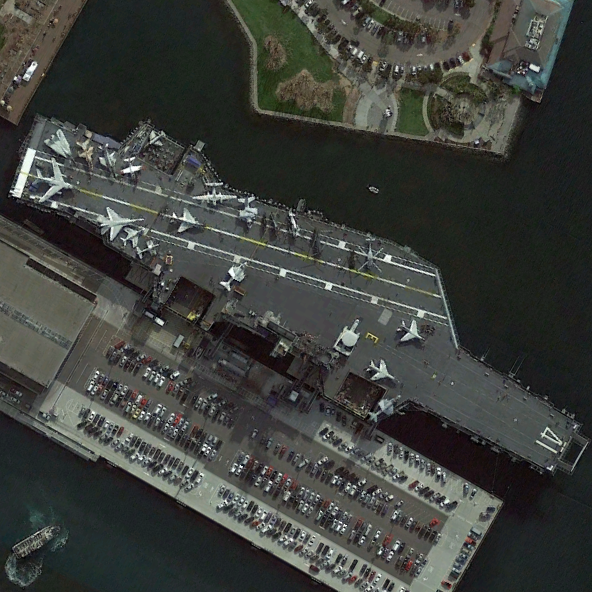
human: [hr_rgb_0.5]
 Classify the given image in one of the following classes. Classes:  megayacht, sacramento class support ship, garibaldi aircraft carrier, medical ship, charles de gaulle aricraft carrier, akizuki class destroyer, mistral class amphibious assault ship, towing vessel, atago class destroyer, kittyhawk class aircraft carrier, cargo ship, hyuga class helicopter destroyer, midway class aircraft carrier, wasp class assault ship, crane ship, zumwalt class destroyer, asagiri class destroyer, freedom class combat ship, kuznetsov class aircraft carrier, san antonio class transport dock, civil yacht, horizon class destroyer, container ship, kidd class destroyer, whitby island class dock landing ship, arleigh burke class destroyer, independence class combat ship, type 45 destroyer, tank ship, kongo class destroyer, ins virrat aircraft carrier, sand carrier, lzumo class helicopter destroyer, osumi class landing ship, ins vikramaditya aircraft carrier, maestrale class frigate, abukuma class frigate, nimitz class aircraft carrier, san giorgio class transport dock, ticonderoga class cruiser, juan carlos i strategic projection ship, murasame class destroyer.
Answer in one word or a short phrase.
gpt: Midway class aircraft carrier